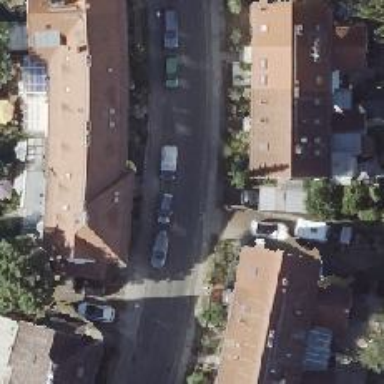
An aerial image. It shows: Residential road.